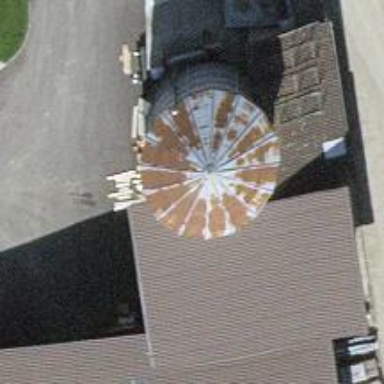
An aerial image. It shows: Silo building.